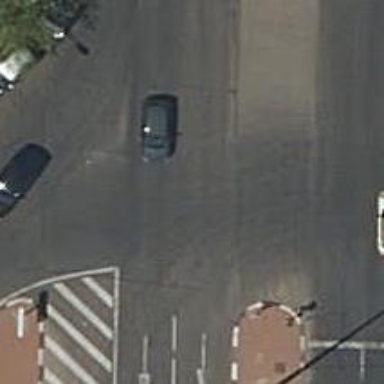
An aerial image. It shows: Tertiary road with asphalt surface and no sidewalk.